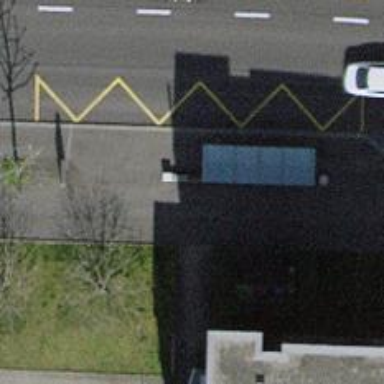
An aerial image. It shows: Bus stop with shelter. It is platform for public transport.